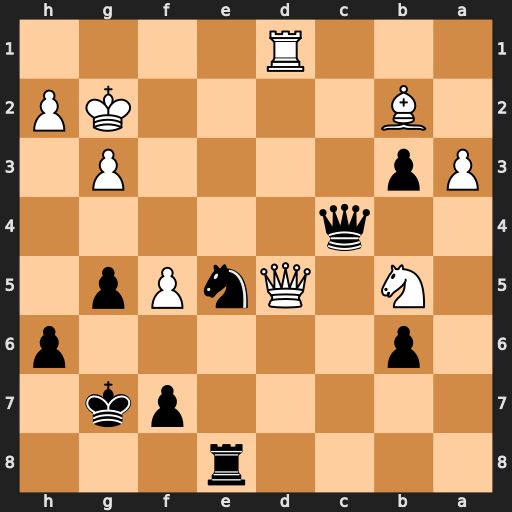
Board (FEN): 4r3/5pk1/1p5p/1N1QnPp1/2q5/Pp4P1/1B4KP/3R4
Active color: b
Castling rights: -
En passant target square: -
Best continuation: Qe2+ Kh1 Qxb2 Nd6 Rf8